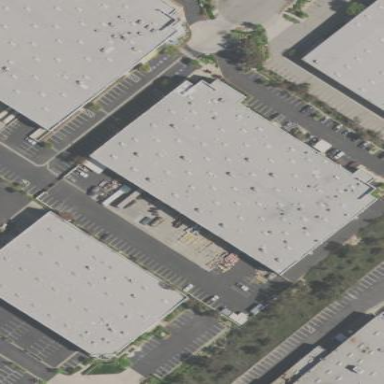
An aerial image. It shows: Warehouse building.